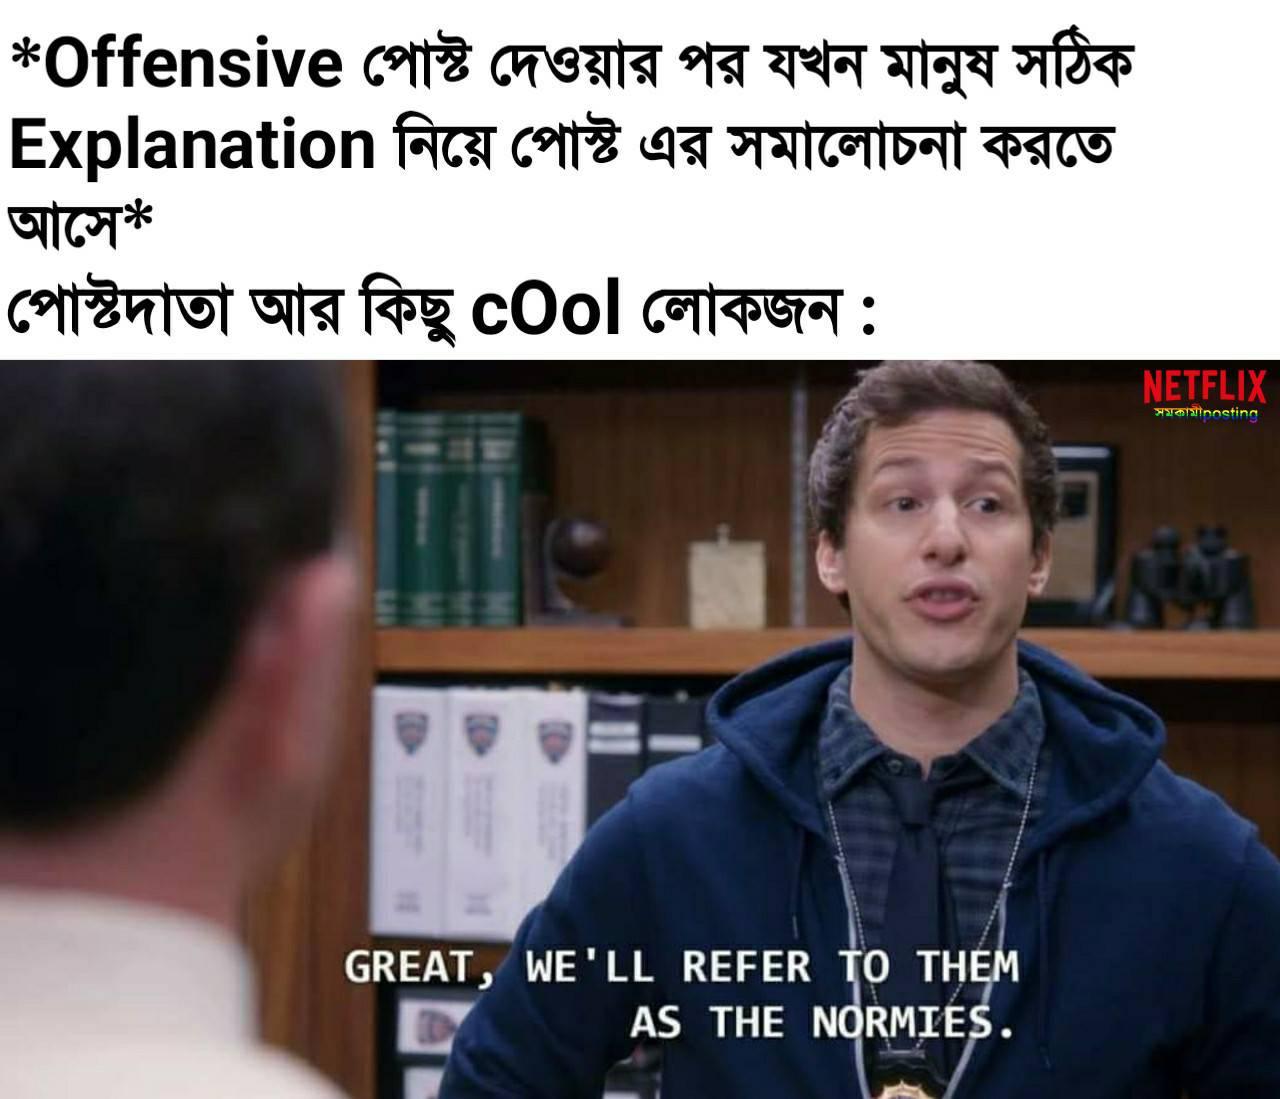
Caption: *Offensive পোষ্ট দেওয়ার পর যখন মানুষ সঠিক Explanation নিয়ে পোষ্ট এর সমালোচনা করতে আসে*      পোষ্টদাতা  আর কিছু  Cool লোকজন  :    GREAT, WE'LL REFER TO THEM AS THE NORMIES
Label: non-hate